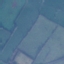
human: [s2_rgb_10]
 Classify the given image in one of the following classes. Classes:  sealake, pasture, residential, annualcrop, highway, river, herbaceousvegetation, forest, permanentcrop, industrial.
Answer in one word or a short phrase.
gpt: Pasture